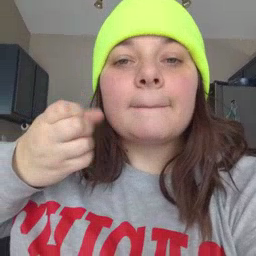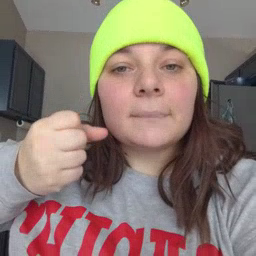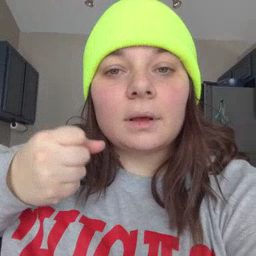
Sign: milk